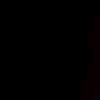
Label: space